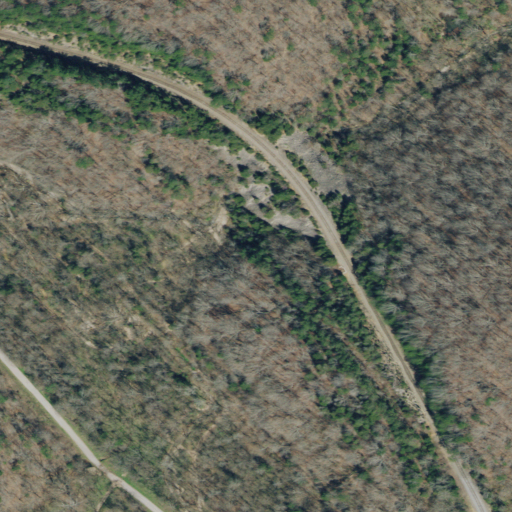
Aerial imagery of valley in Tennessee named Greaver Hollow containing deciduous forest, mixed forest, pasture, open development, grassland, and low intensity development